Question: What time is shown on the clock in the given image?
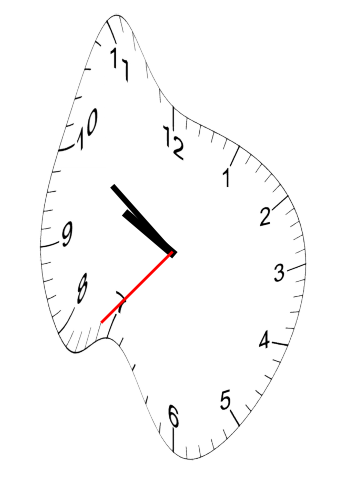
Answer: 09:50:37